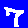
Digit: 7